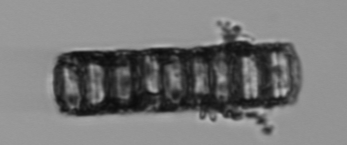
Label: Paralia_sulcata